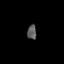
Tissue: prostate
Cell type: Fibroblasts
Senescence score: 0.7173
Nuclear area (px): 127
Mean DAPI intensity: 92.189